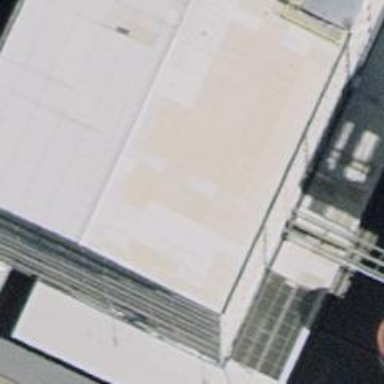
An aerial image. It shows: Industrial building.